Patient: sex F, age 55
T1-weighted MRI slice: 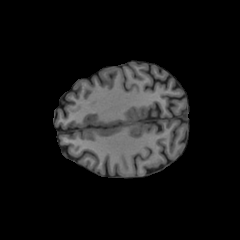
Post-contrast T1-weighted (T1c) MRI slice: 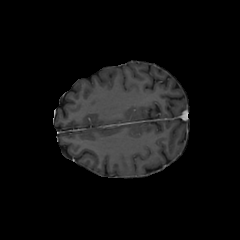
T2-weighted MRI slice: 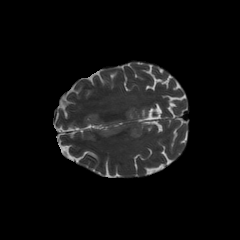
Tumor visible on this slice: no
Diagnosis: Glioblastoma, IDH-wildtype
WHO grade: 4